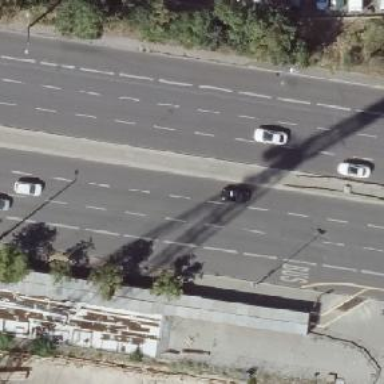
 there is lane designated for buses and shared busway/cycleway."